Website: bh-photo
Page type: billing-address
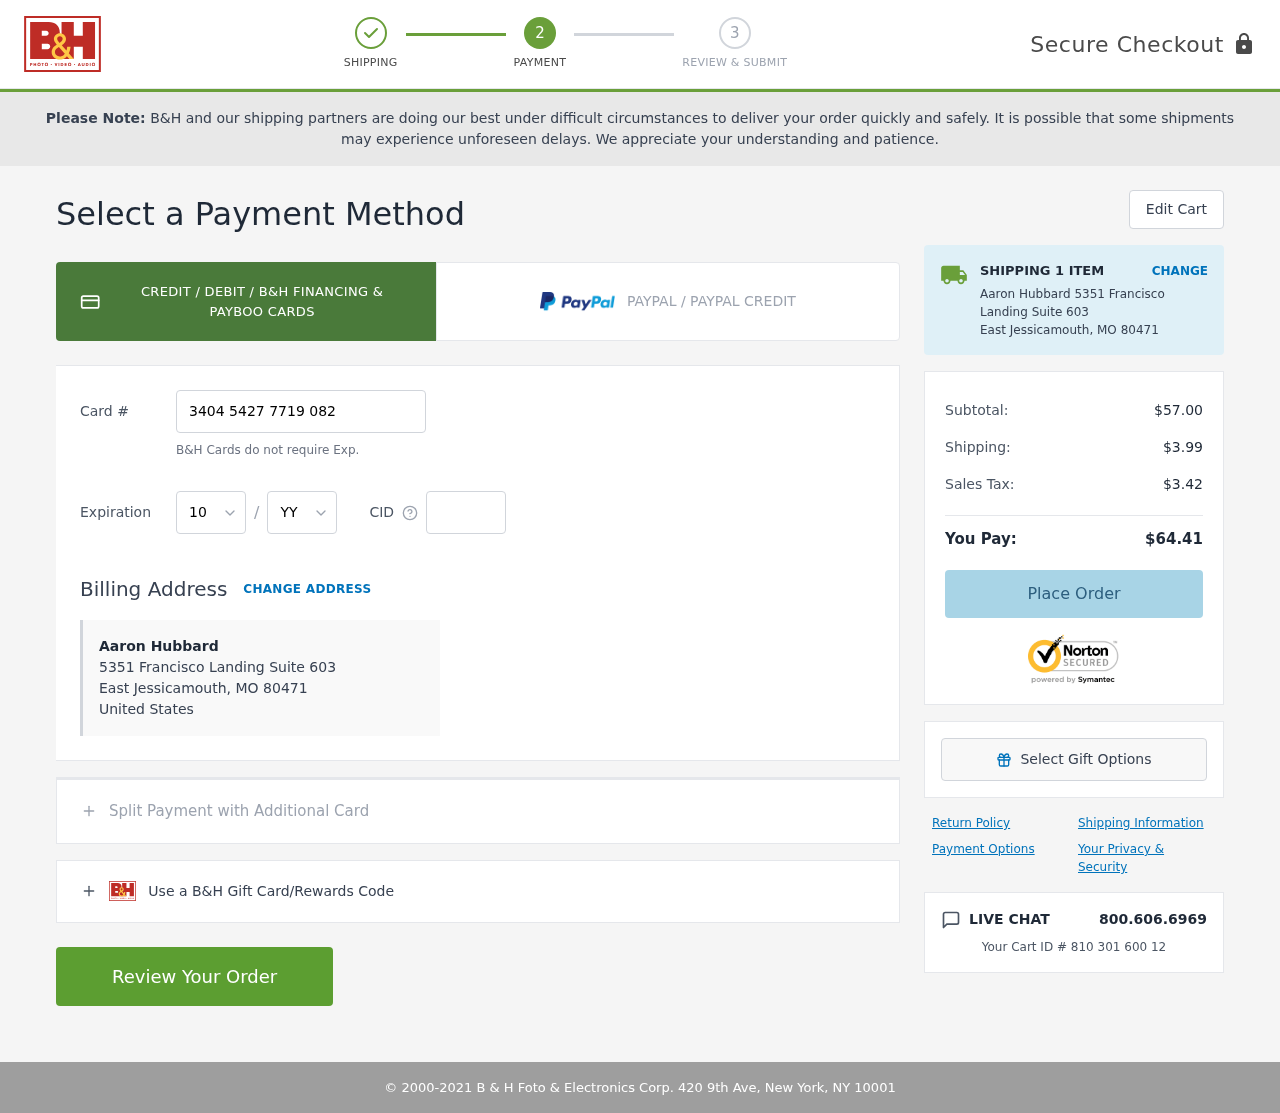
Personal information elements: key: PII_CARD_CVV
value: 1072
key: PII_CARD_EXPIRY_MONTH
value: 10
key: PII_CARD_EXPIRY_YEAR
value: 30
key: PII_CARD_NUMBER
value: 3404 5427 7719 082
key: PII_CITY
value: East Jessicamouth
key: PII_COUNTRY
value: United States
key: PII_FULLNAME
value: Aaron Hubbard
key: PII_POSTCODE
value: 80471
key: PII_STATE_ABBR
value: MO
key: PII_STREET
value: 5351 Francisco Landing Suite 603
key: PII_FULLNAME2
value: Aaron Hubbard
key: PII_STREET2
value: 5351 Francisco Landing Suite 603
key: PII_CITY_STATE_ZIP2
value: East Jessicamouth, MO
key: PII_POSTCODE2
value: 80471
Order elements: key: ORDER_NUM_ITEMS
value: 1
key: ORDER_SUBTOTAL
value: $57.00
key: ORDER_SHIPPING_COST
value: $3.99
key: ORDER_TAX
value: $3.42
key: ORDER_TOTAL
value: $64.41
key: ORDER_ID
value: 810 301 600 12